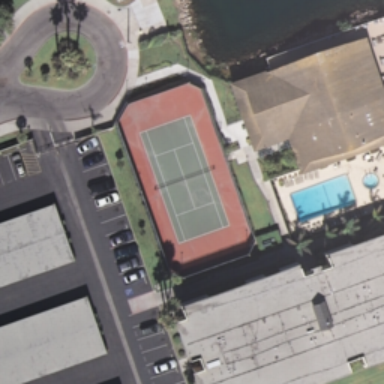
The tennis court is surrounded by parking lots and swimming pools .